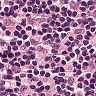
Metastatic tissue present: no